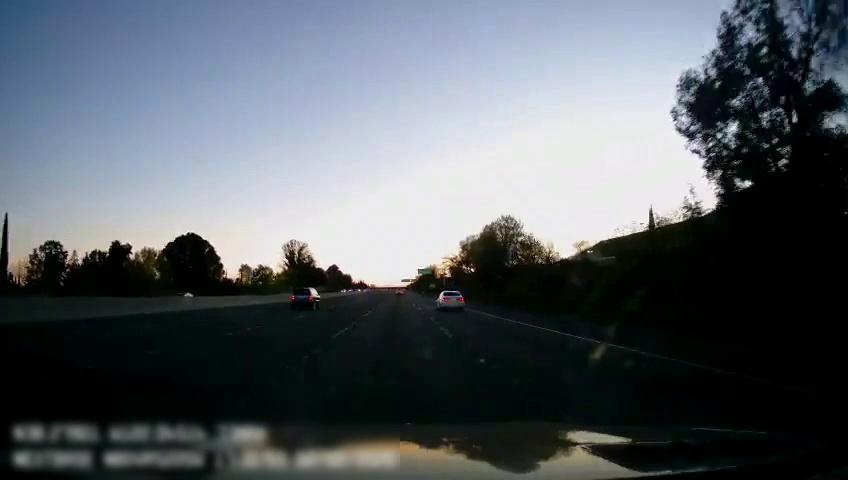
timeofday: Day
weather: Sunny
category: Drivable Space
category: Vehicles | Car
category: Vehicles | SUV
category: Vehicles | Car
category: Lanes | Current Lane
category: Lanes | Current Lane
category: Lanes | Alternate Lane
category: Lanes | Alternate Lane
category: Traffic | Signs